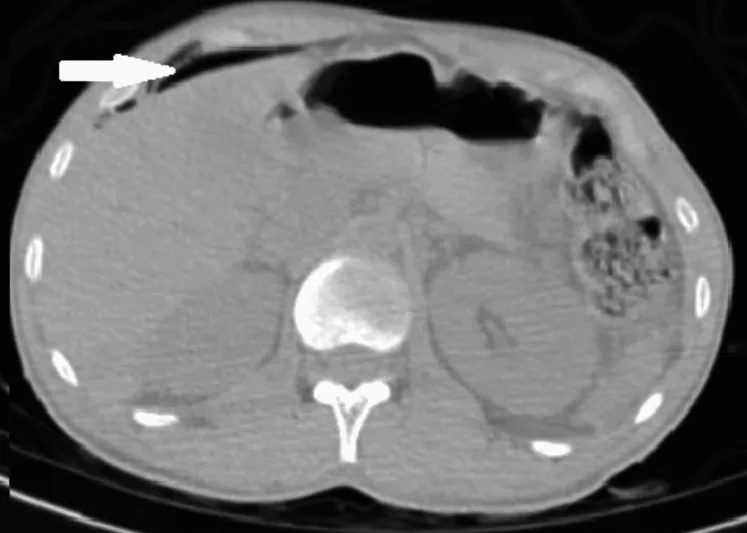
Pneumoperitoneum.
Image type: radiology (ct)